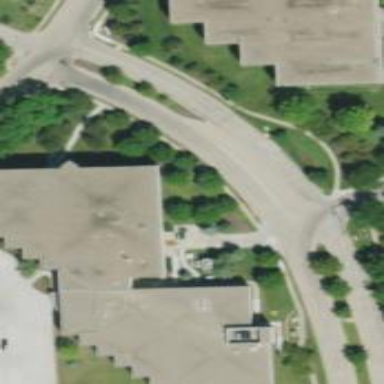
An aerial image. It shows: Office building.